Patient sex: F
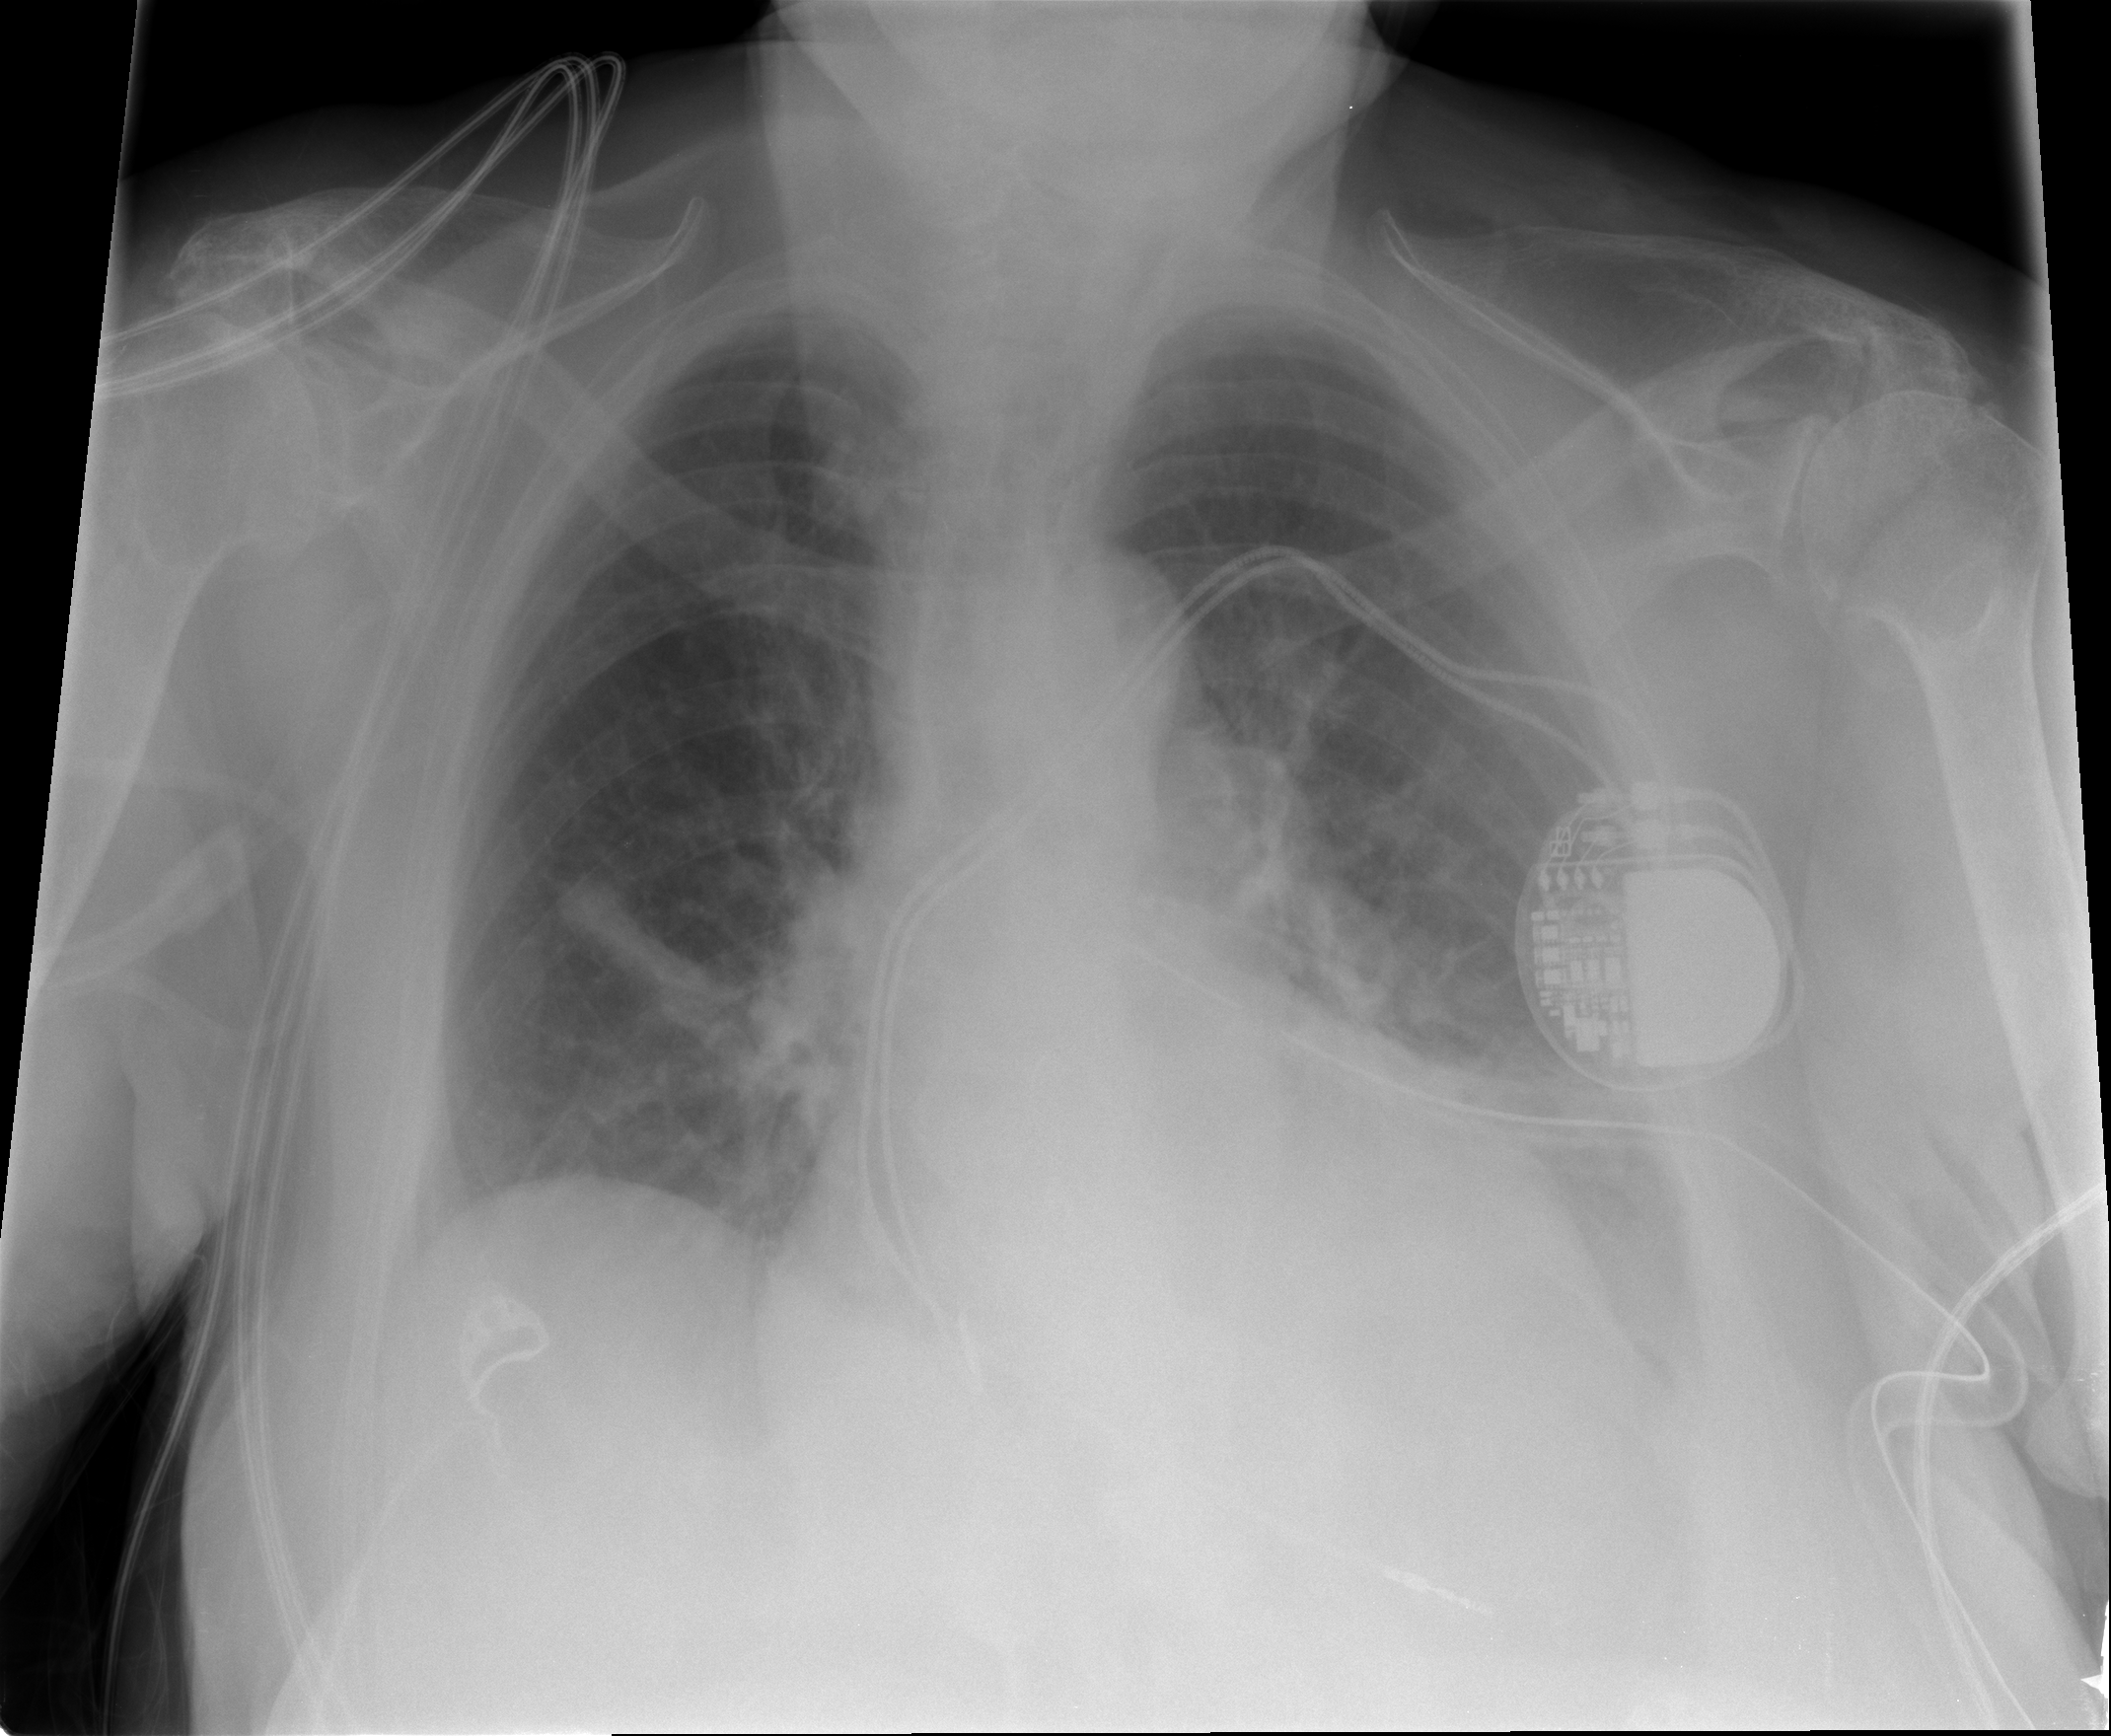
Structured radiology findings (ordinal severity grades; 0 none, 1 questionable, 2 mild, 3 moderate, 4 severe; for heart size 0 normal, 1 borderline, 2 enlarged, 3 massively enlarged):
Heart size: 2
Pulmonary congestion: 1
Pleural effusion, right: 0
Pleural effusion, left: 2
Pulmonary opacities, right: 0
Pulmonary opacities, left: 1
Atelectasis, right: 1
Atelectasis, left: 2